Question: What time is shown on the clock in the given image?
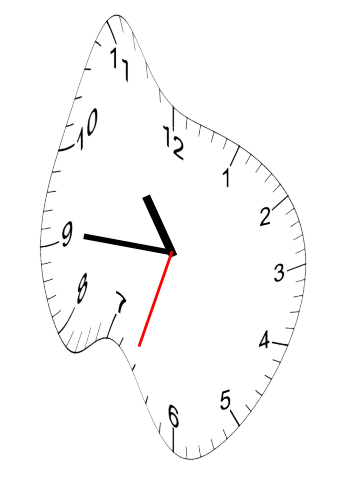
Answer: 10:45:33